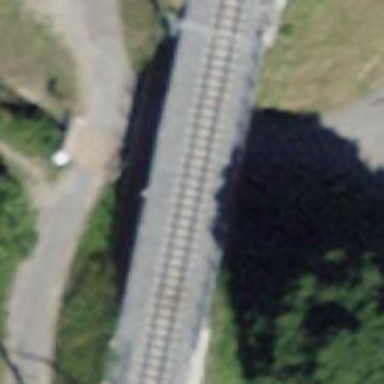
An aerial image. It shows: Narrow-gauge railway bridge with electrified contact line for single track.